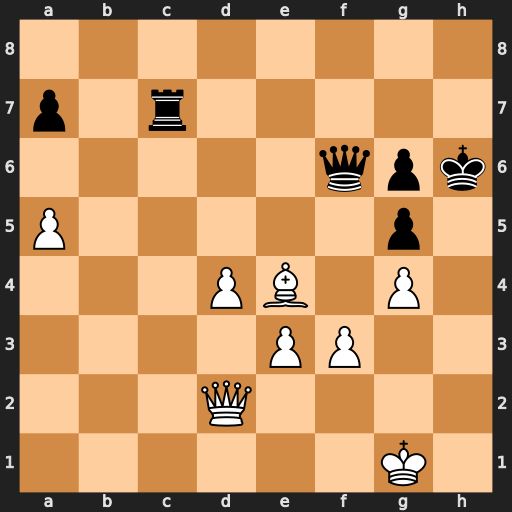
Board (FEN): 8/p1r5/5qpk/P5p1/3PB1P1/4PP2/3Q4/6K1
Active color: w
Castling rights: -
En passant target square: -
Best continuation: Qh2+ Kg7 Qxc7+